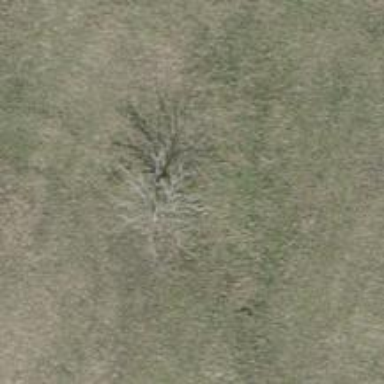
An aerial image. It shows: Single tag "natural: tree."